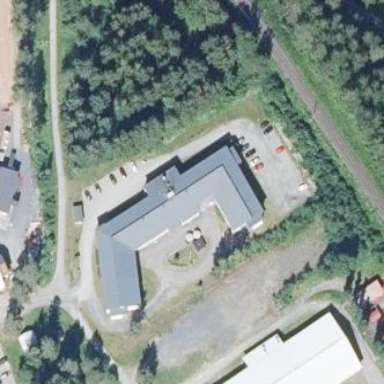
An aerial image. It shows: Nursing home building.